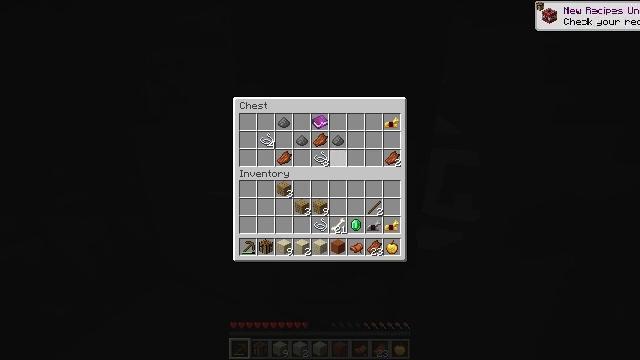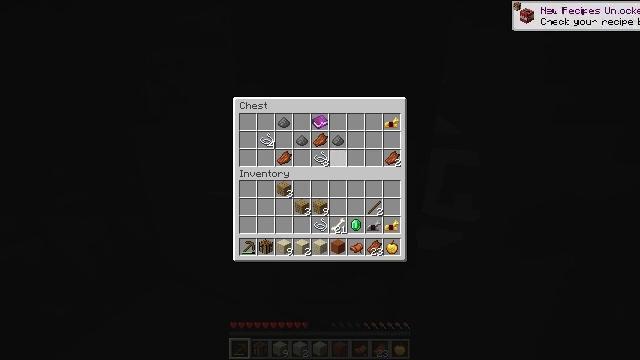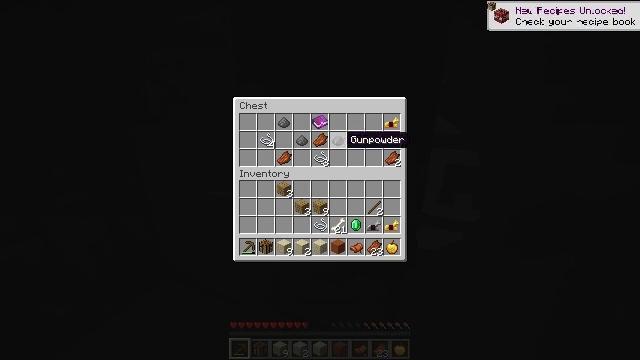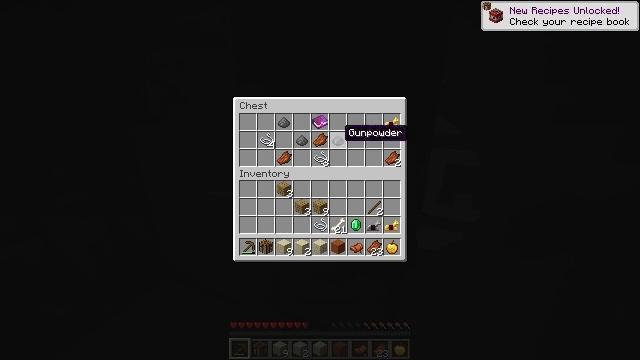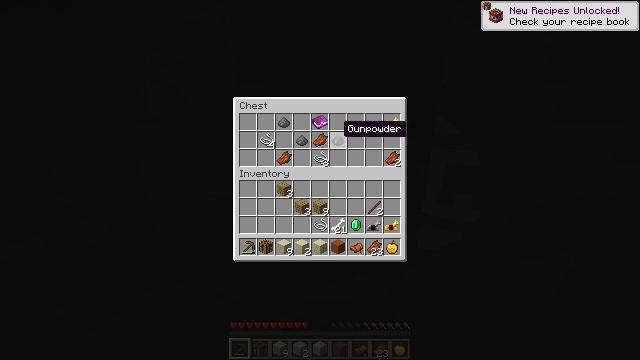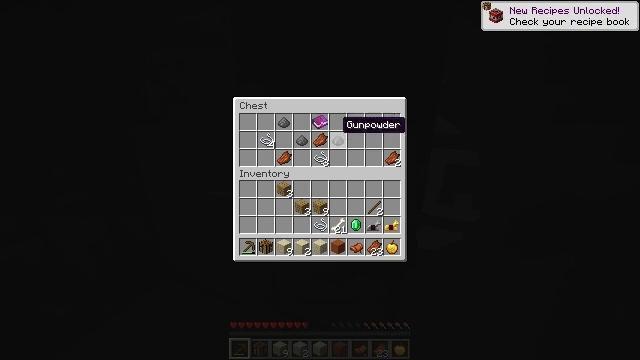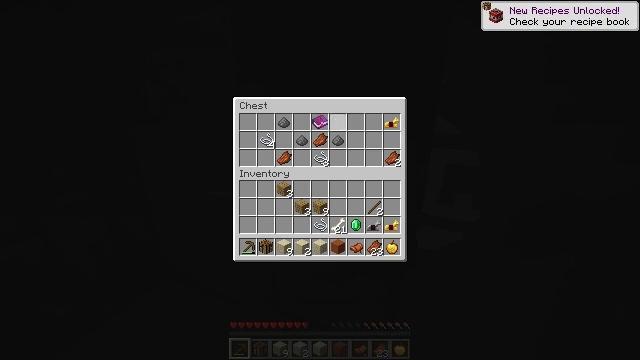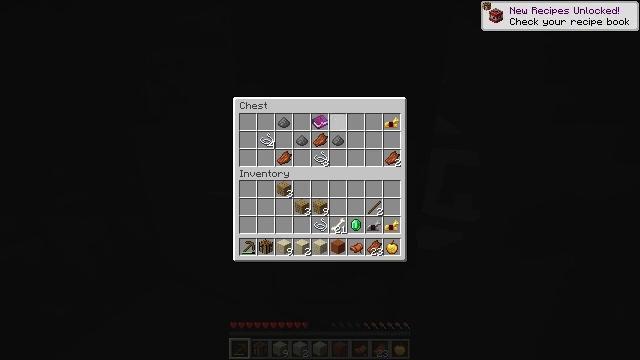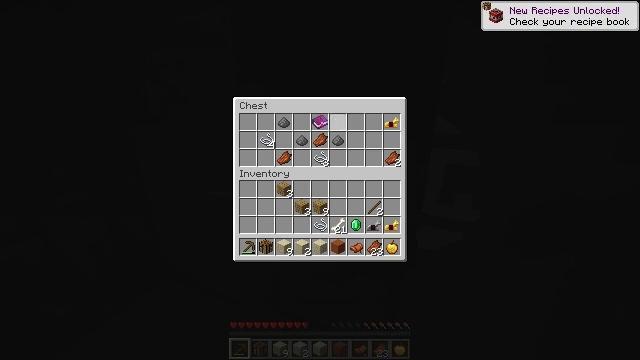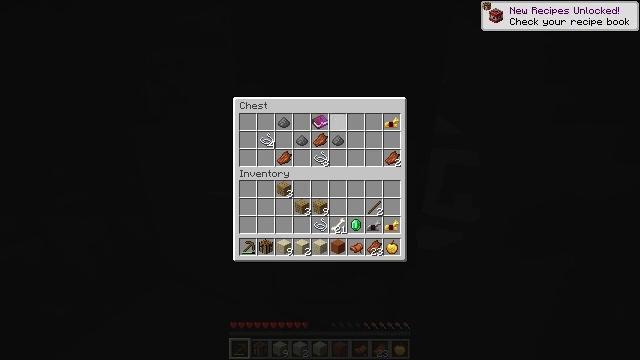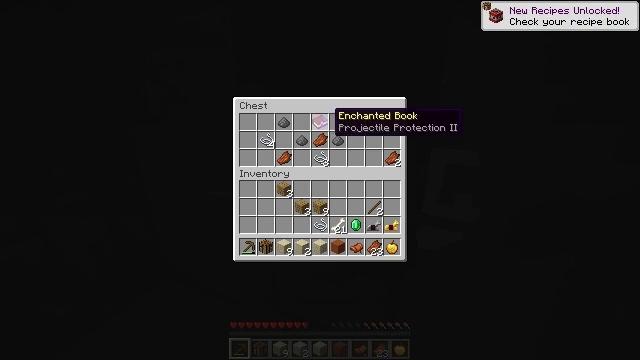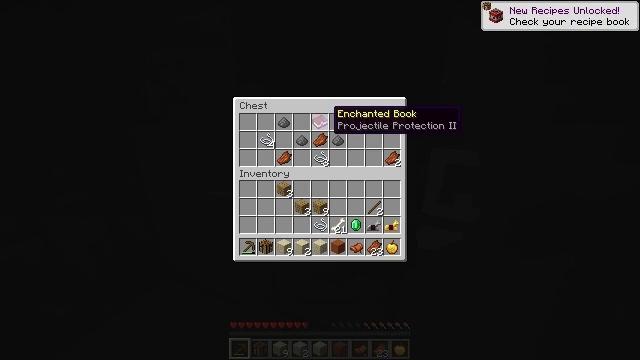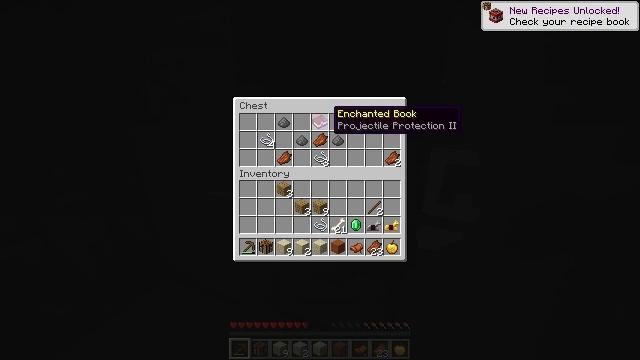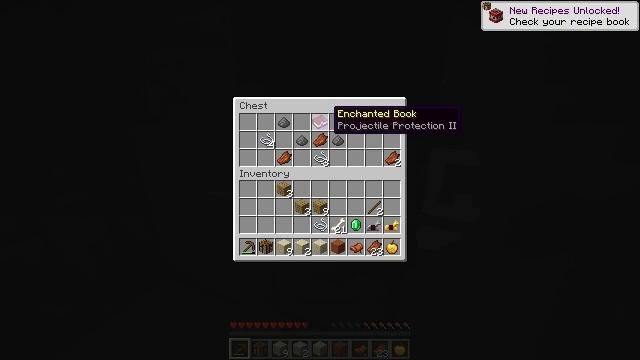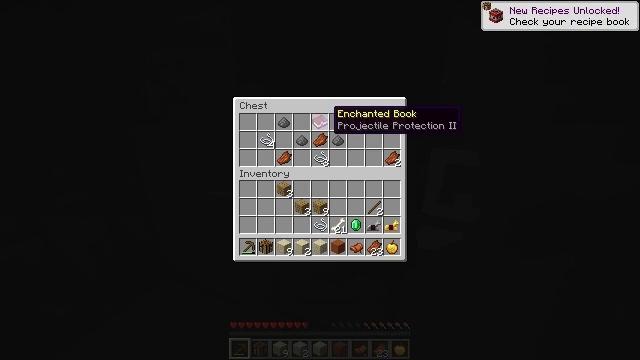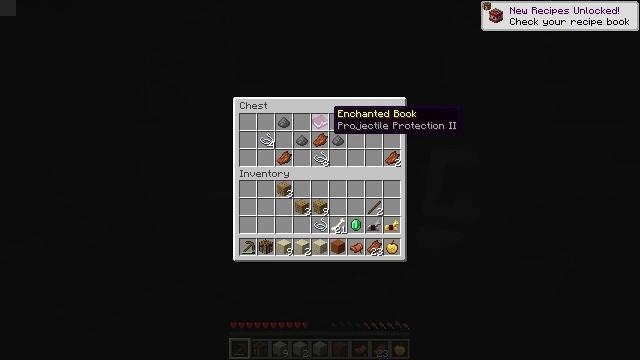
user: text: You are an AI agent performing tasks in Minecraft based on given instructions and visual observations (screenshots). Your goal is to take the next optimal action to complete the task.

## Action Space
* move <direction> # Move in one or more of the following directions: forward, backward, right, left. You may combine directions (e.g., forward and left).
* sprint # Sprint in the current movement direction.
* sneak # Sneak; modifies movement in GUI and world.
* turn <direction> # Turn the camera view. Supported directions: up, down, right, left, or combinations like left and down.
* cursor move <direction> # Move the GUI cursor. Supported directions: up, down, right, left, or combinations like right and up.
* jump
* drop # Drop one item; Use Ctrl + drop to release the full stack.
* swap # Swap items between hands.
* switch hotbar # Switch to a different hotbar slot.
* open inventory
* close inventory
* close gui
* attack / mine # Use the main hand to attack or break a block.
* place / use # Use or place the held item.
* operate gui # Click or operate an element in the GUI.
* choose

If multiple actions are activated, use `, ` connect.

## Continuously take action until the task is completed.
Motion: motion action
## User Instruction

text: Break the chest to retrieve items inside.
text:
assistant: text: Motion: cursor move up
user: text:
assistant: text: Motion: cursor move up
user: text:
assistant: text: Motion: no_op
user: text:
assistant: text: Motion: no_op
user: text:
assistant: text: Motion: no_op
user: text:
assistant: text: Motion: no_op
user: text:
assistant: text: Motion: no_op
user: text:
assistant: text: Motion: no_op
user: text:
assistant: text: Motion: sneak
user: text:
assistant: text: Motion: sneak
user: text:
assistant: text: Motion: sneak
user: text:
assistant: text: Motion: sneak
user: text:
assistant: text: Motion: sneak
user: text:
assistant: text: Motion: sneak
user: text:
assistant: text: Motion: sneak
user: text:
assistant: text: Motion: sneak
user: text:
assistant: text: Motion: sneak
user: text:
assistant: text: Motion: sneak
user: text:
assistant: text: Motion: sneak
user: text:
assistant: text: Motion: sneak
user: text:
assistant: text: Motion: sneak
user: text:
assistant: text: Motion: sneak
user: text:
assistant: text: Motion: sneak
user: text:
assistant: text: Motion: sneak
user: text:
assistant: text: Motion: sneak
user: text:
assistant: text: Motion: sneak
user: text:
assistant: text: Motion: sneak, operate gui
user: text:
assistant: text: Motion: sneak, operate gui
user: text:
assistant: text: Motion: sneak, operate gui
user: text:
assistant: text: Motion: sneak, operate gui